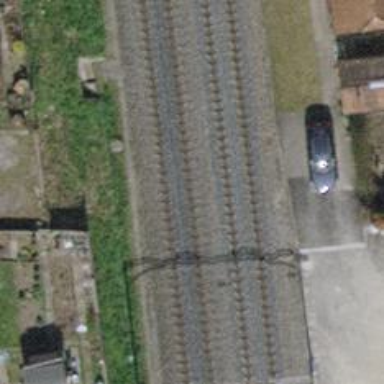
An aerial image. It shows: Railway track with contact line for electrification.